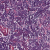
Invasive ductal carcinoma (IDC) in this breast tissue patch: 0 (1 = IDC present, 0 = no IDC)